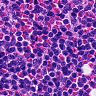
Metastatic tissue present: no